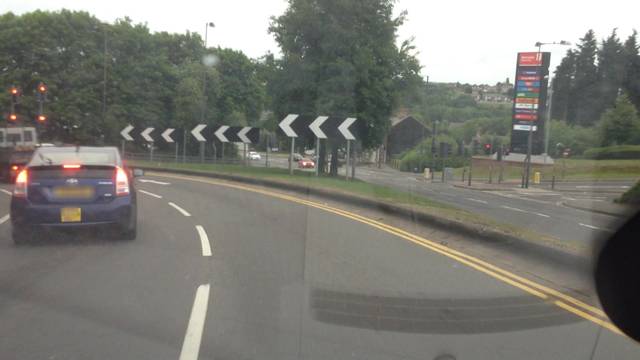
Region: United Kingdom
Coordinates: 53.558, -1.473